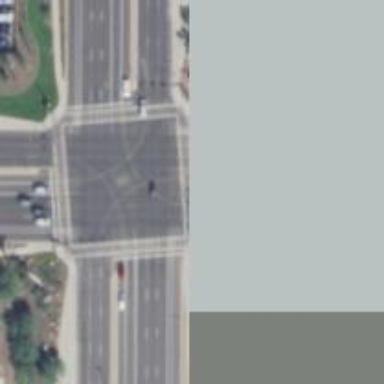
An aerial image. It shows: Solid stop line on the road.